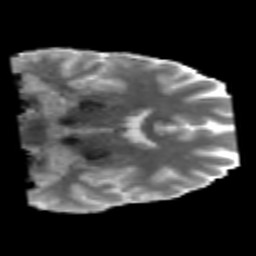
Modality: MD
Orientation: coronal
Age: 27
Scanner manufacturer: philips
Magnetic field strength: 3 T
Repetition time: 8.538 s
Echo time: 0.1273 s